Question: I install appium then I want to run apk in appium. When I run I get message like this, so I can't run APK:
'''
[Appium] Welcome to Appium v1.5.3
[Appium] Non-default server args:
[Appium] address: '127.0.0.1'
[Appium] debugLogSpacing: true
[Appium] platformName: 'Android'
[Appium] platformVersion: '4.4'
[Appium] automationName: 'Appium'
[Appium] deviceName: 'AndroidTestDevice'
[Appium] app: '/Users/andika/Desktop/trash-app.apk'
[Appium] Deprecated server args:
[Appium] --platform-name => --default-capabilities '{"platformName":"Android"}'
[Appium] --platform-version => --default-capabilities '{"platformVersion":"4.4"}'
[Appium] --automation-name => --default-capabilities '{"automationName":"Appium"}'
[Appium] --device-name => --default-capabilities '{"deviceName":"AndroidTestDevice"}'
[Appium] --app => --default-capabilities '{"app":"/Users/andika/Desktop/trash-app.apk"}'
[Appium] Default capabilities, which will be added to each request unless overridden by desired capabilities:
[Appium] platformName: 'Android'
[Appium] platformVersion: '4.4'
[Appium] automationName: 'Appium'
[Appium] deviceName: 'AndroidTestDevice'
[Appium] app: '/Users/andika/Desktop/trash-app.apk'
[Appium] Appium REST http interface listener started on 127.0.0.1:4723
[HTTP] --> GET /wd/hub/status {}
[MJSONWP] Calling AppiumDriver.getStatus() with args: []
[MJSONWP] Responding to client with driver.getStatus() result: {"build":{"version":"1.5.3"...
[HTTP] <-- GET /wd/hub/status 200 28 ms - 83
[HTTP] --> GET /wd/hub/status {}
[MJSONWP] Calling AppiumDriver.getStatus() with args: []
[MJSONWP] Responding to client with driver.getStatus() result: {"build":{"version":"1.5.3"...
[HTTP] <-- GET /wd/hub/status 200 12 ms - 83
'''
When I do appium doctor, everything is fine.
Sorry, this is the error:

General setting:
<URL>
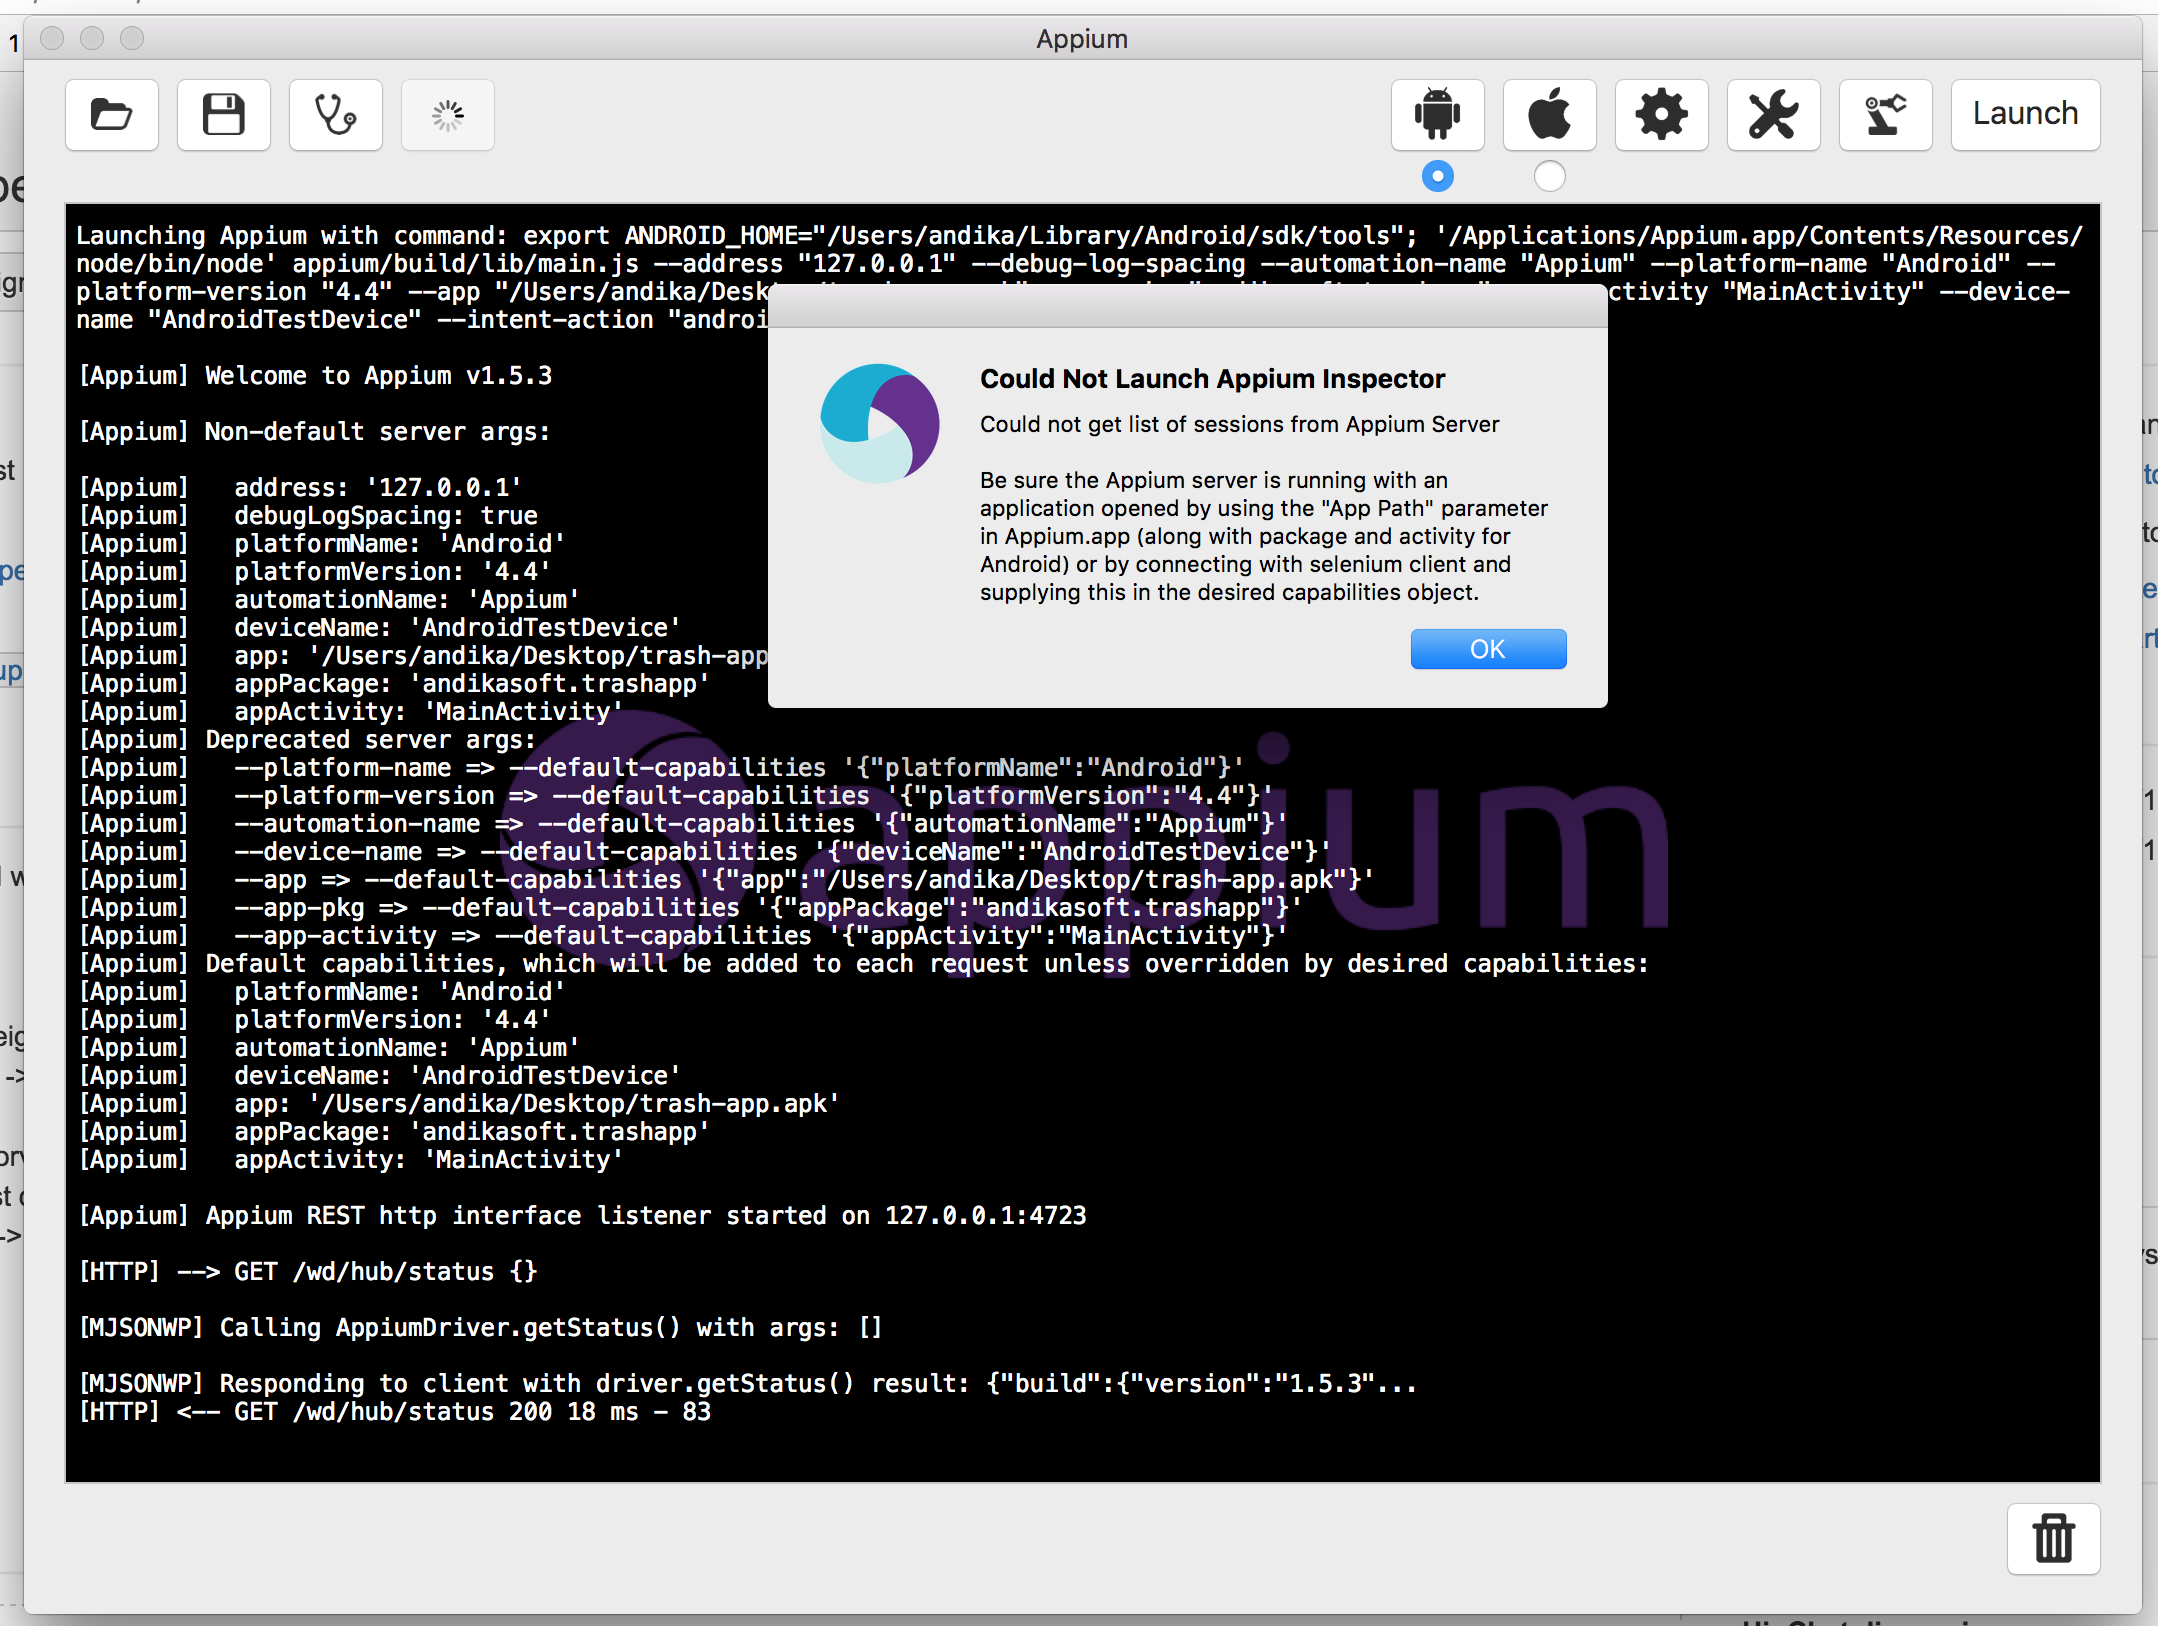
Answer: It seems you have mentioned wrong device name as deviceName: 'AndroidTestDevice'.
Please find your device name using command
"'adb devices'" and use the name in appium gui. also in logs, error details is not displayed, if above resolution does not work, please share the full logs.